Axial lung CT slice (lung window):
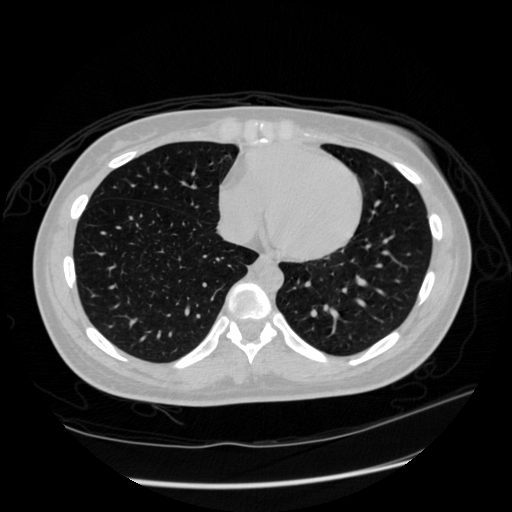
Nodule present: no